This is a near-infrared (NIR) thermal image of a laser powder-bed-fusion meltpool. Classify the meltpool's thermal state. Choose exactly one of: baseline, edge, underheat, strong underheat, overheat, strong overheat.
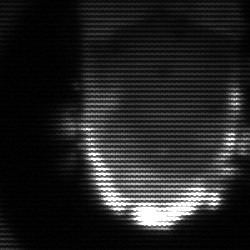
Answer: baseline